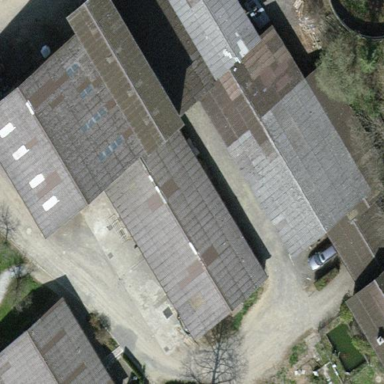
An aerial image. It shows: Farmyard area.